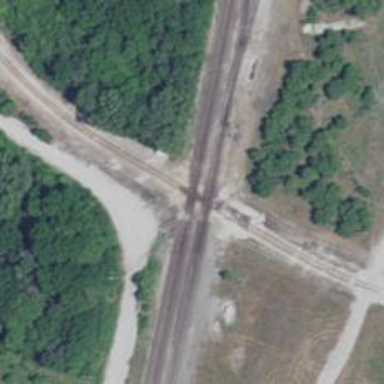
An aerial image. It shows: Railway crossing.